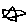
Label: star